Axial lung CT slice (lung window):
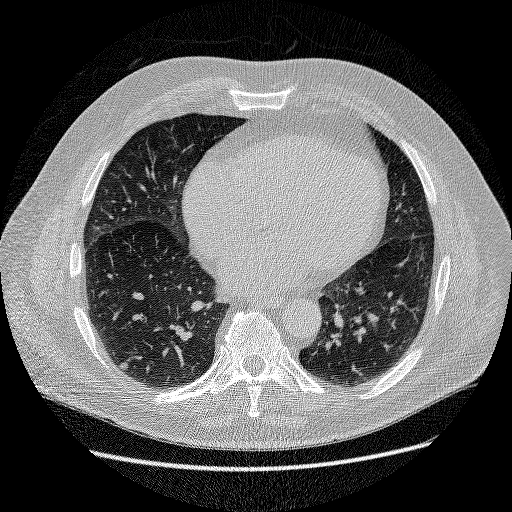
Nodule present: yes
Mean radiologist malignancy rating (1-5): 2.75